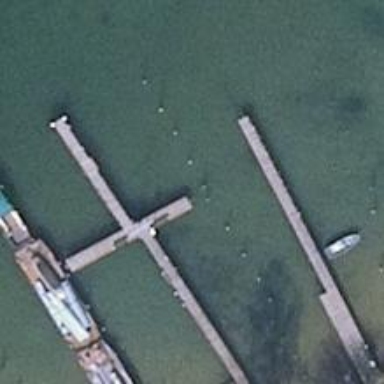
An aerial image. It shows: Man-made pier.